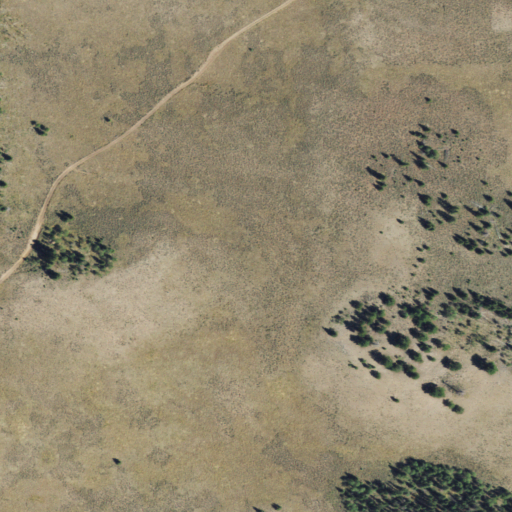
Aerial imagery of plain(s) in Colorado named Sanderson Park containing shrub, deciduous forest, and evergreen forest